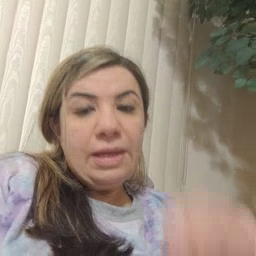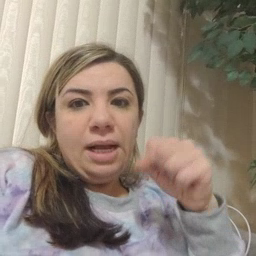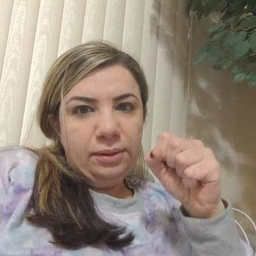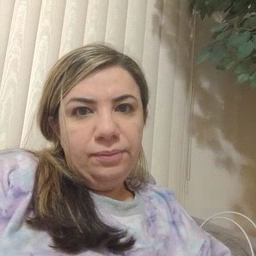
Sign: yes